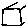
Label: square